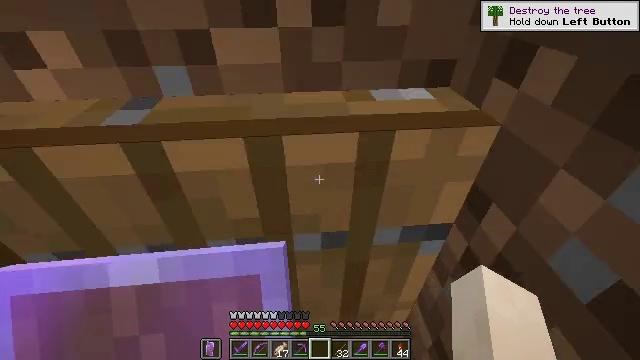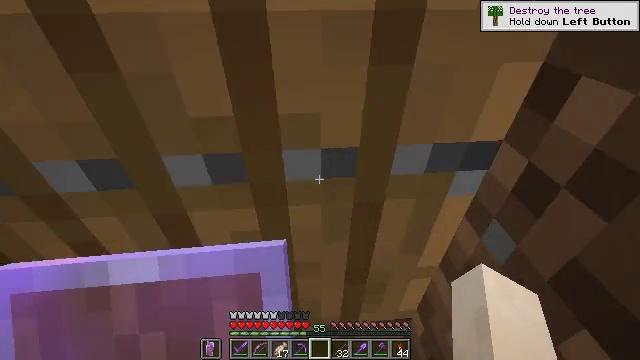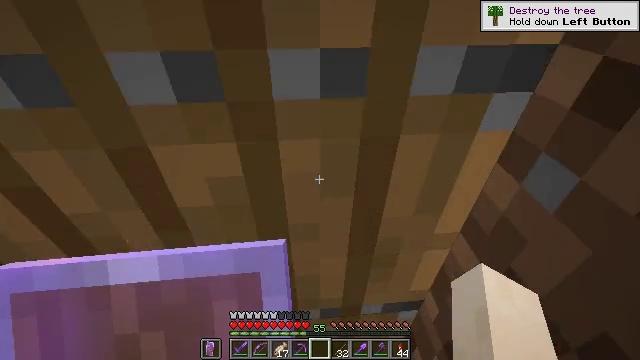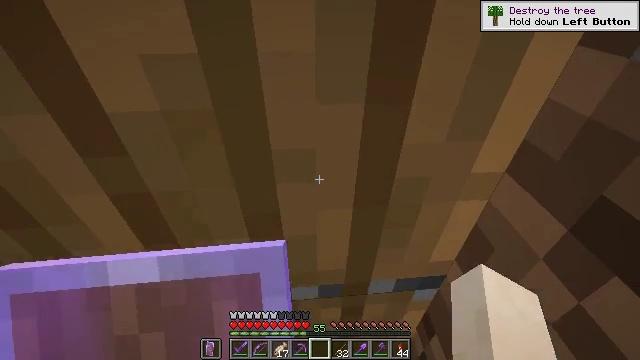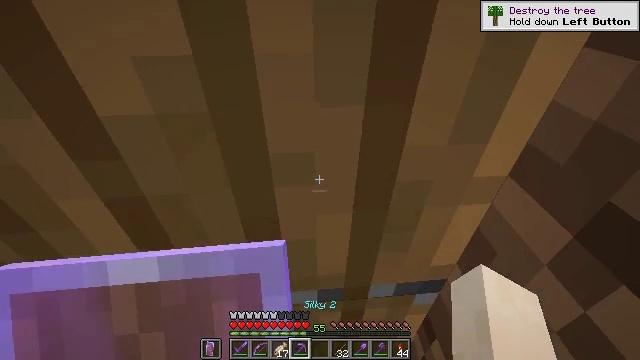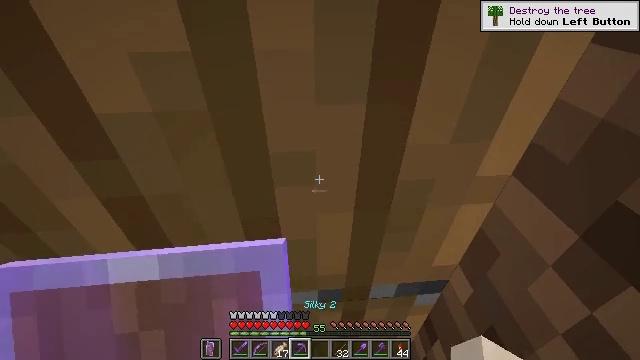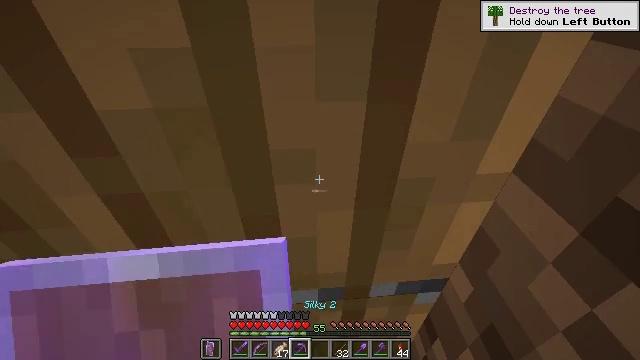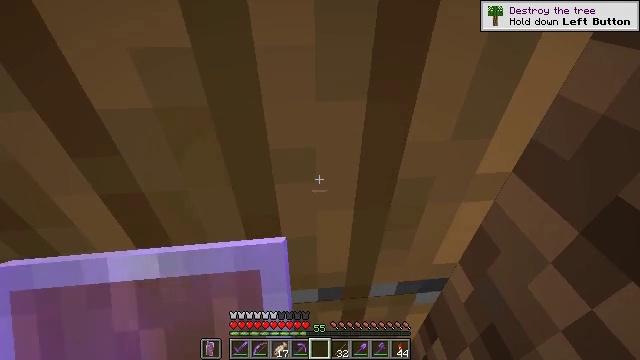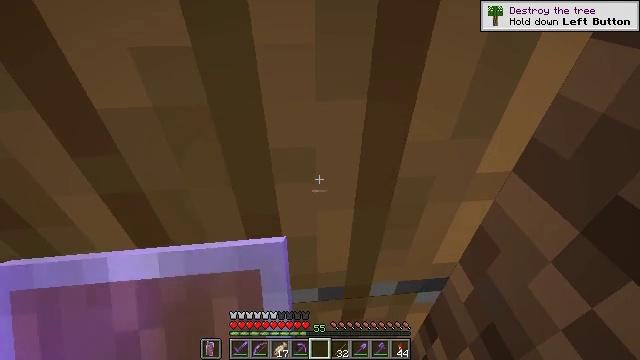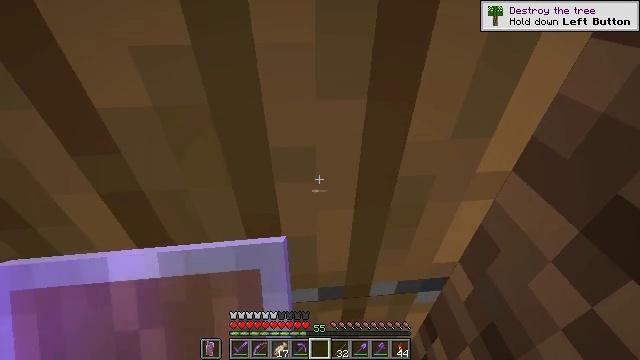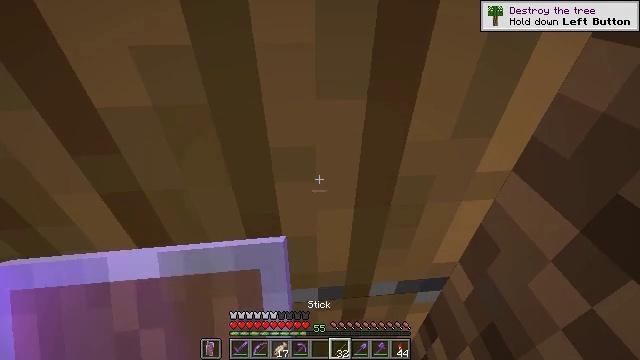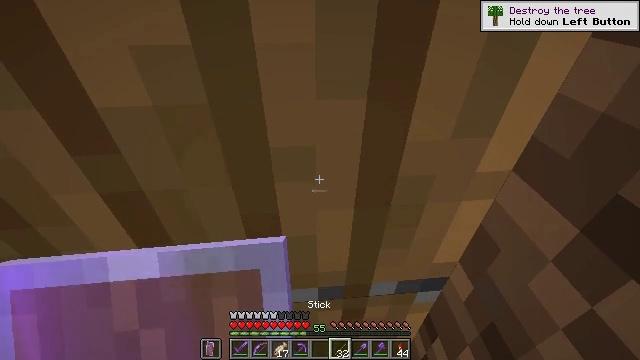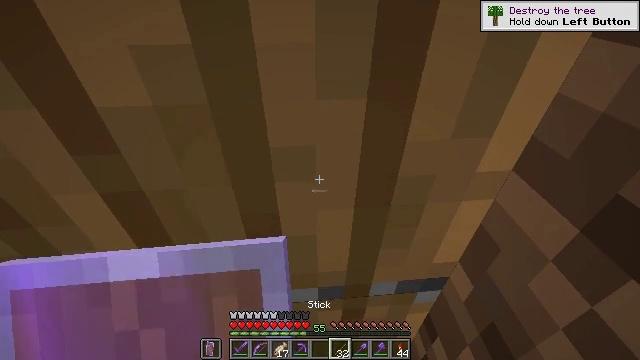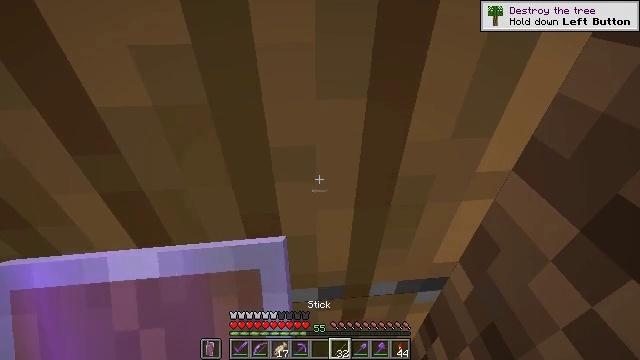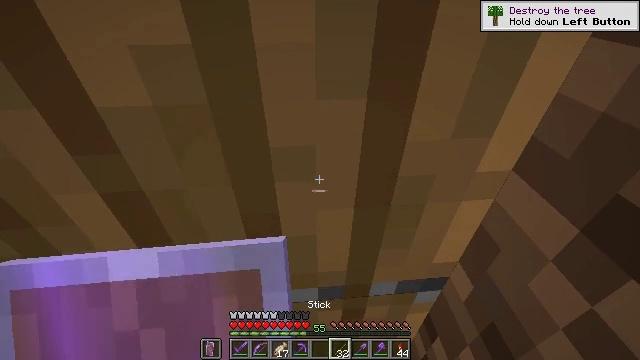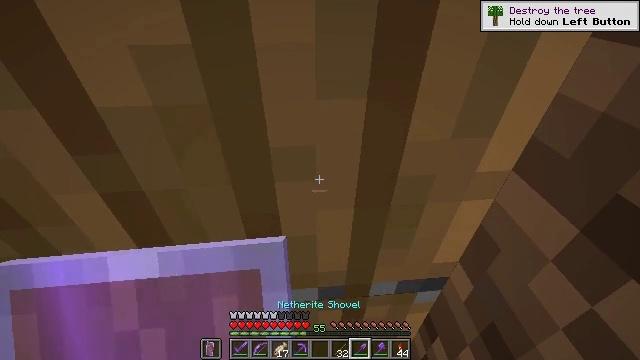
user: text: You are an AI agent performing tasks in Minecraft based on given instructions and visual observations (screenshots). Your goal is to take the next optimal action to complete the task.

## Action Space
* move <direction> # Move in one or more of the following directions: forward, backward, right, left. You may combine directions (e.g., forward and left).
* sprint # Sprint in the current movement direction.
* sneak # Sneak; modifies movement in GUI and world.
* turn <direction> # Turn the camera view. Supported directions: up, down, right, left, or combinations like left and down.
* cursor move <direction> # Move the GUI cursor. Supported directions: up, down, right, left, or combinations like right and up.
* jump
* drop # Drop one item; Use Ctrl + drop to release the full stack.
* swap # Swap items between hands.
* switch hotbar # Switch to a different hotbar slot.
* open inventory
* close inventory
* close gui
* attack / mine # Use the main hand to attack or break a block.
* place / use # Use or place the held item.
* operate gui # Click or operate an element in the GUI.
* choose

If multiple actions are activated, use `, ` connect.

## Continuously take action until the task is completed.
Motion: motion action
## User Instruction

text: Harvest the spruce door from its frame.
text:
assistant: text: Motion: no_op
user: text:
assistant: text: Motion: no_op
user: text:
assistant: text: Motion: no_op
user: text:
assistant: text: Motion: no_op
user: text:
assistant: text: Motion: no_op
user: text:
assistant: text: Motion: no_op
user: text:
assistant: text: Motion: no_op
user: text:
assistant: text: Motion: no_op
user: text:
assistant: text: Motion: no_op
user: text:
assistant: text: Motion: no_op
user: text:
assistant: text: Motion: no_op
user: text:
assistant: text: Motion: no_op
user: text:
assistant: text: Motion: no_op
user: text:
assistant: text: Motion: no_op
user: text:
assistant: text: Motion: no_op
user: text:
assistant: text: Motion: no_op
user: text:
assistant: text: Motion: no_op
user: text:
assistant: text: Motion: no_op
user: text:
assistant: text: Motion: no_op
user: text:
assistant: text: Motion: no_op
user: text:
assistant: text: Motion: no_op
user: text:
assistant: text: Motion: no_op
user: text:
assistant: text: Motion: no_op
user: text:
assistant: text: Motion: no_op
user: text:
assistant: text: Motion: no_op
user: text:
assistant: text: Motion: attack / mine
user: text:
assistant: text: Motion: attack / mine
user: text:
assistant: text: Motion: attack / mine
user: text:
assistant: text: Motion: attack / mine
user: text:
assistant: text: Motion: attack / mine